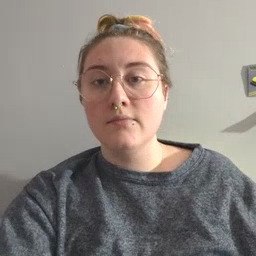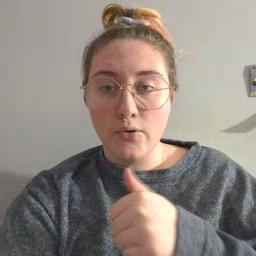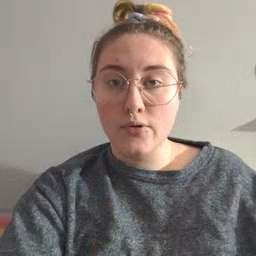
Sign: girl